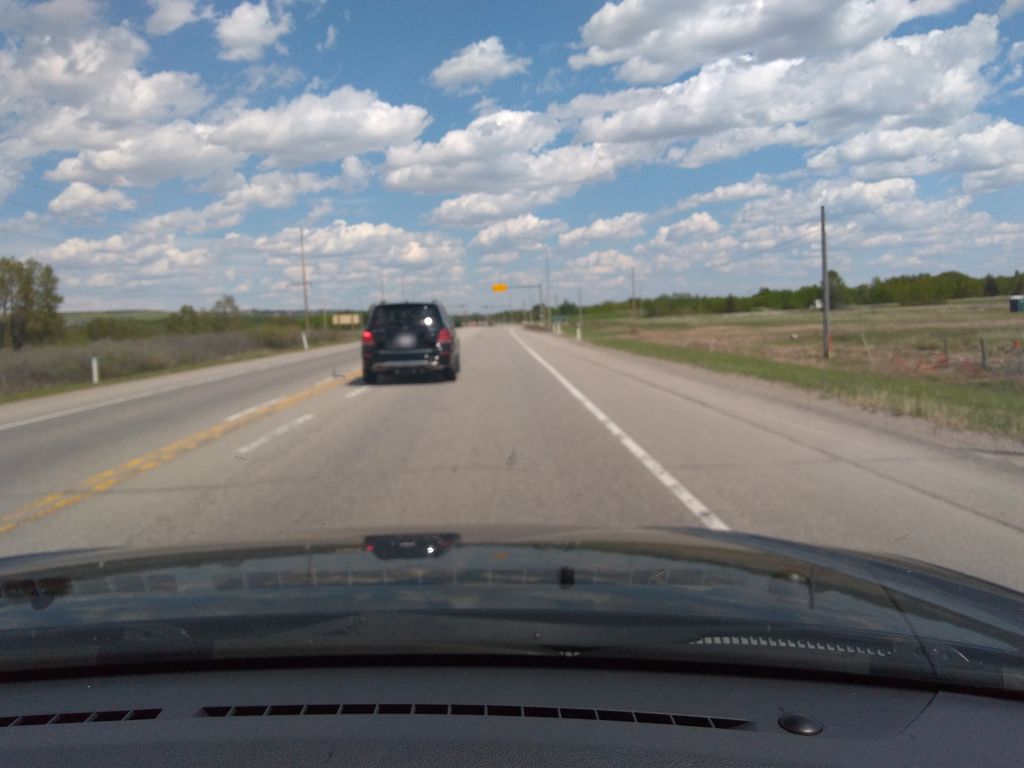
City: calgary